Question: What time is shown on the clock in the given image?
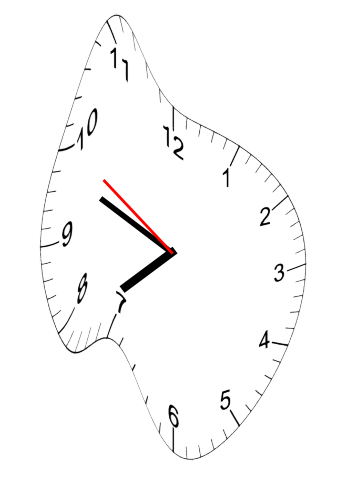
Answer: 07:48:50